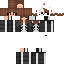
A female skeleton skin with dark skin, wearing brown helmet dressed in a black armor chest and black pants, featuring a closed mouth.